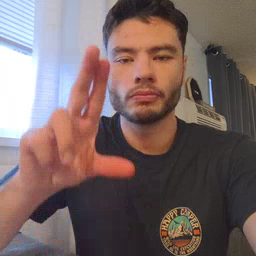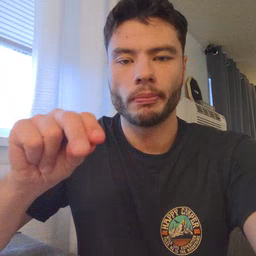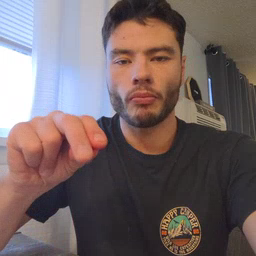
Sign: no